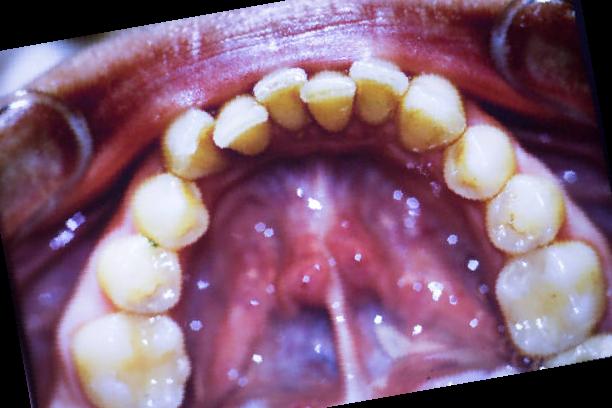
Condition: Gingivitis